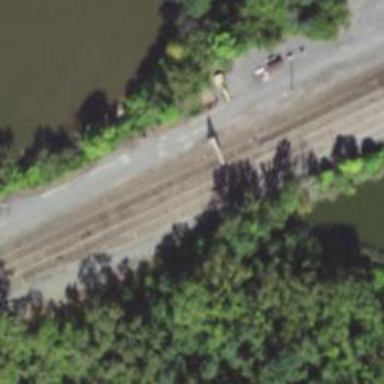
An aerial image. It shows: Railway signal.